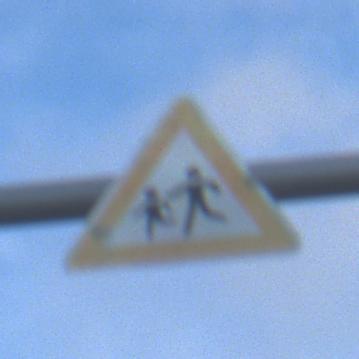
Verkehrszeichen: KinderRechts
Umgebung: Outdoor, Suburban
Tageszeit: SunriseSunset
Wetter: PartlyCloudy
Licht: Natural
Jahreszeit: NotSpecified
Kontrast: LowContrast